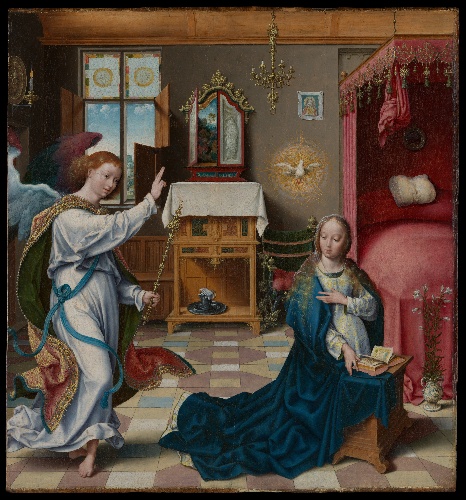
Title: The Annunciation
Artist: Joos van Cleve
Artist bio: Netherlandish, Cleve ca. 1485–1540/41 Antwerp
Date: ca. 1525
Object type: Painting
Classification: Paintings
Medium: Oil on wood
Dimensions: 34 x 31 1/2 in. (86.4 x 80 cm)
Department: European Paintings
Credit line: The Friedsam Collection, Bequest of Michael Friedsam, 1931
Accession year: 1932
Repository: Metropolitan Museum of Art, New York, NY
Tags: Archangel Gabriel|Annunciation|Doves|Bedrooms|Beds|Virgin Mary